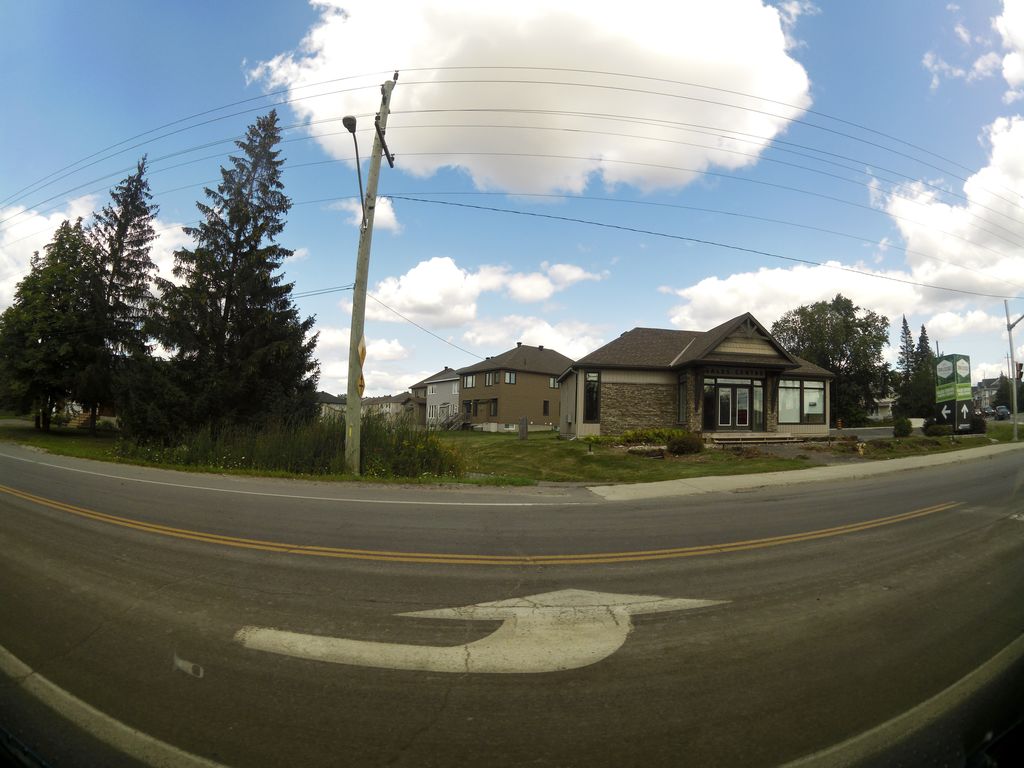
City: ottawa-gatineau